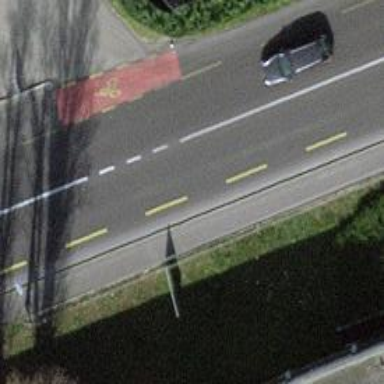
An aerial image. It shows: Primary highway with asphalt surface and lanes for cycling on both sides.